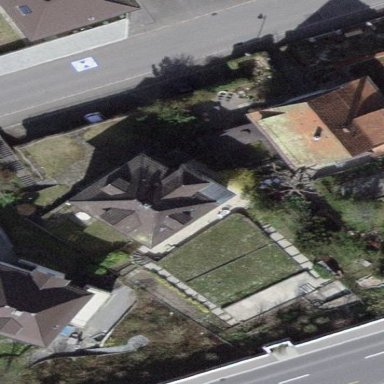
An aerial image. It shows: Detached building.